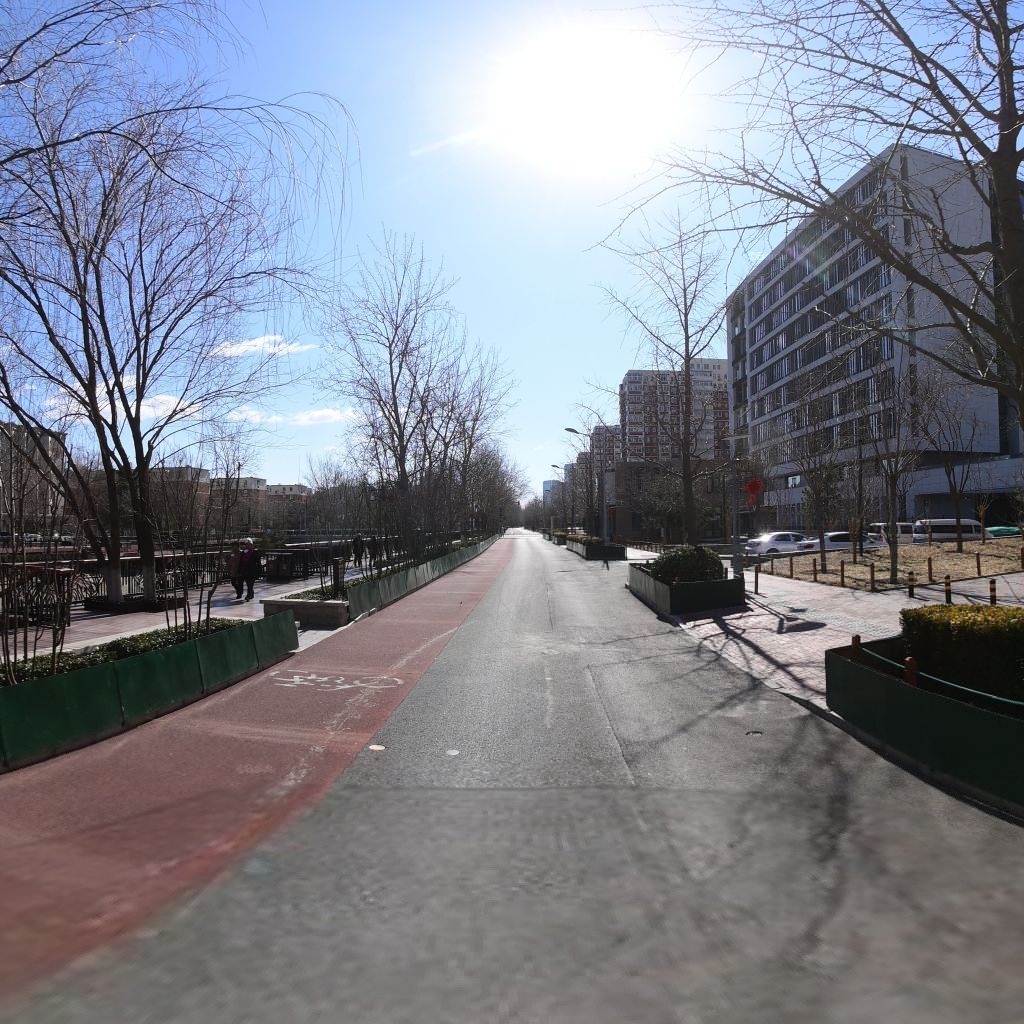
Region: Xicheng
Road damage annotations: pothole, longitudinal crack, longitudinal crack